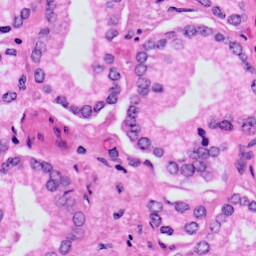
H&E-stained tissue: Prostate